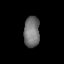
Tissue: skin
Cell type: Others
Senescence score: 0.7682
Nuclear area (px): 480
Mean DAPI intensity: 114.81